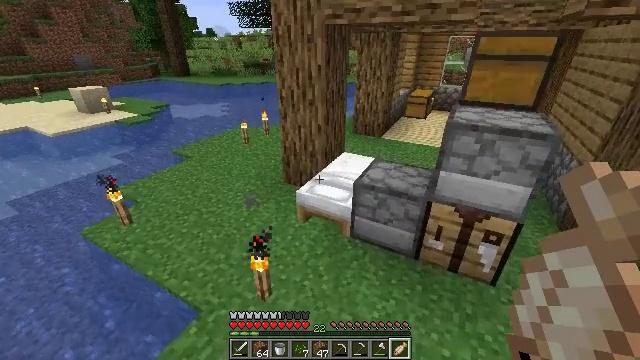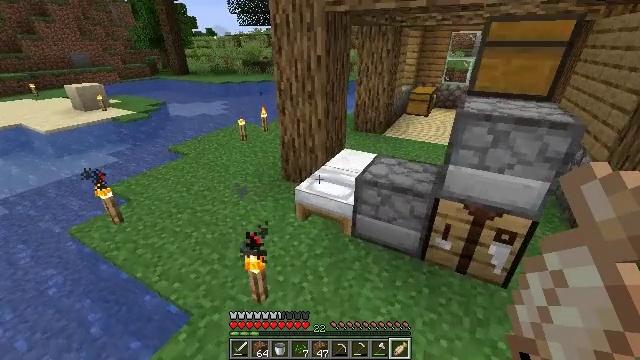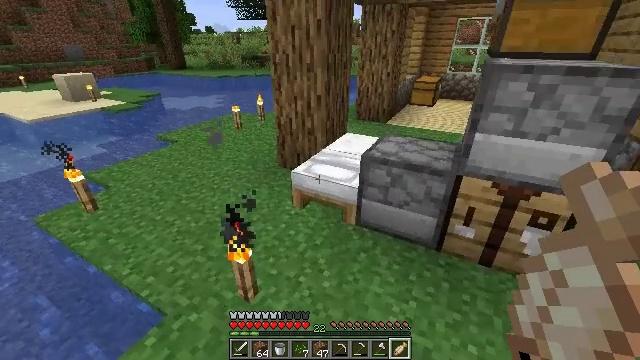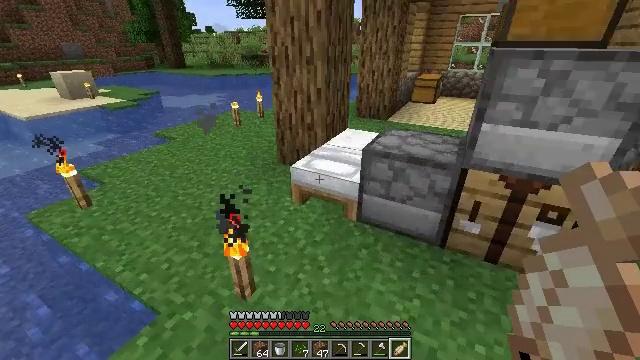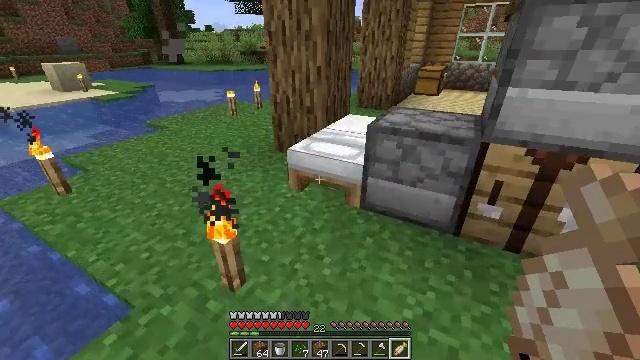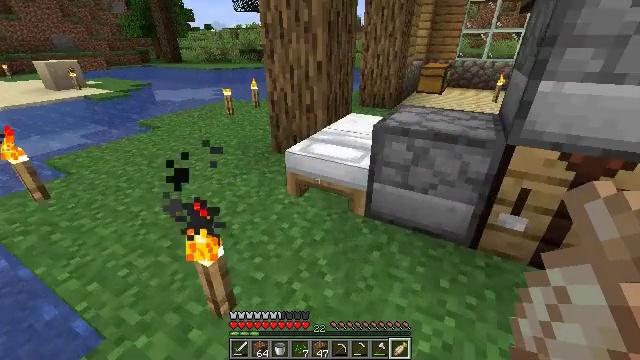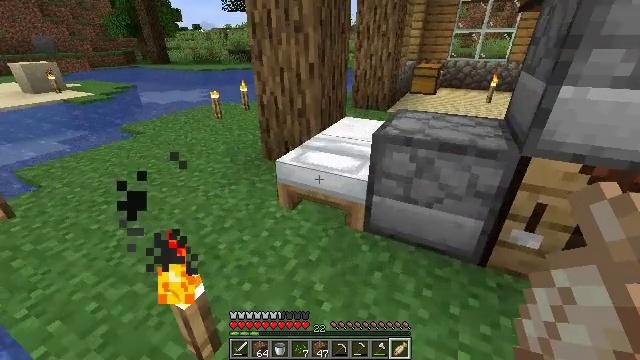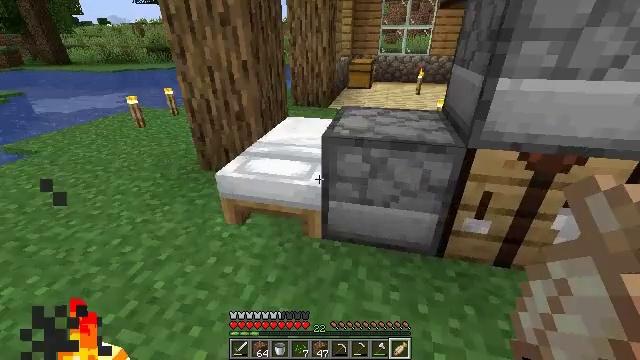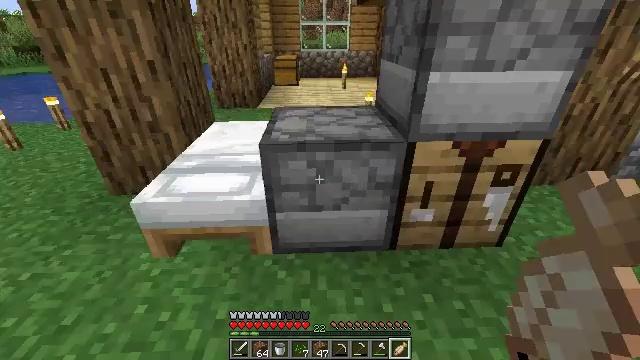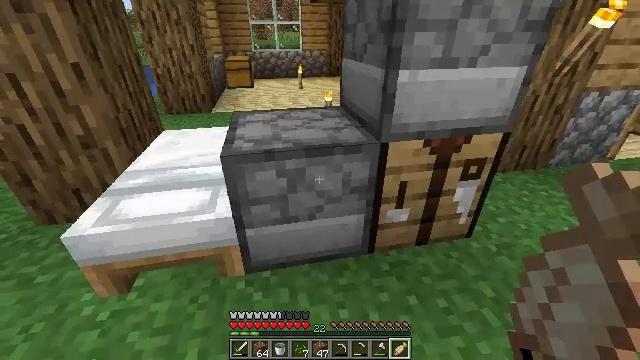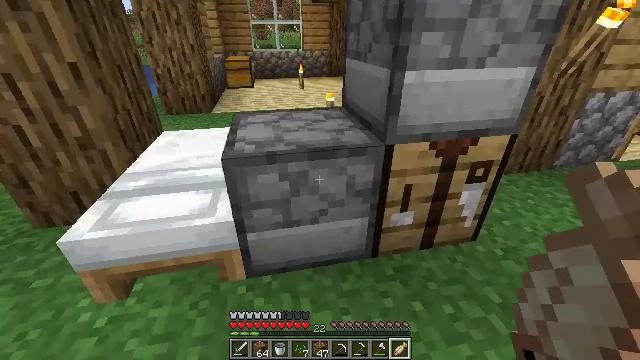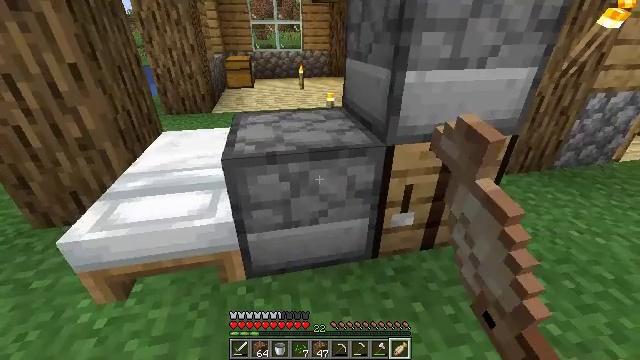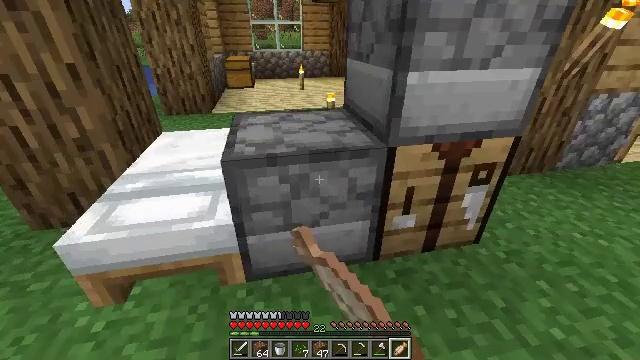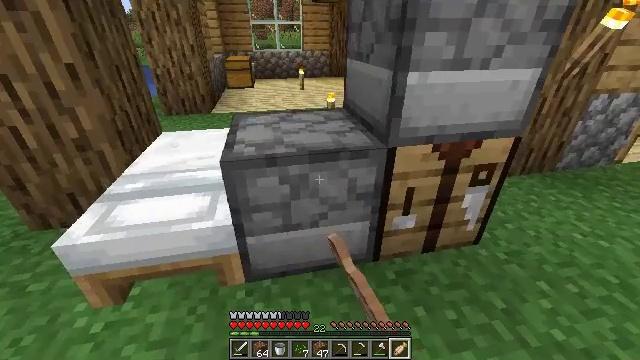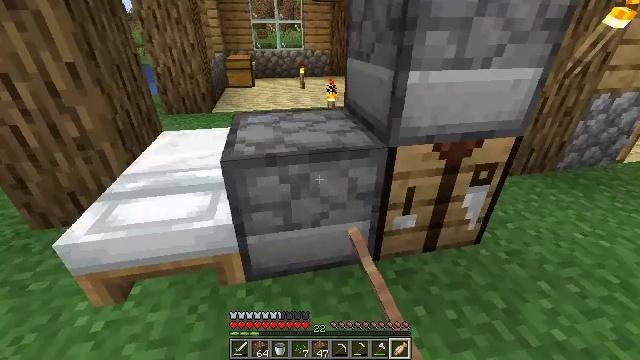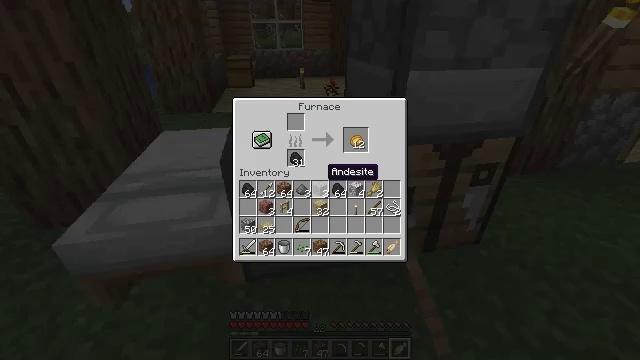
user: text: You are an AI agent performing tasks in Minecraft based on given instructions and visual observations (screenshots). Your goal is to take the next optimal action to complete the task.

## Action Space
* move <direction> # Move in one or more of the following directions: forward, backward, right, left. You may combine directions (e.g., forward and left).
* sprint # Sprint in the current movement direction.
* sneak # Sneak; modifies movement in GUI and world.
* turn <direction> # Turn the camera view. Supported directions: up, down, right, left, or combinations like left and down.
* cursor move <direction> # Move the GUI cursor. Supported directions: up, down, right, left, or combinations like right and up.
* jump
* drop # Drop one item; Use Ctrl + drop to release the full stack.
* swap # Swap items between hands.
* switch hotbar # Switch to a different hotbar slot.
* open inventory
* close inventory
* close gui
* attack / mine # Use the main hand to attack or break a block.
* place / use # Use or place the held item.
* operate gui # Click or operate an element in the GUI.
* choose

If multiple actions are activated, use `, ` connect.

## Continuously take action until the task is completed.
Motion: motion action
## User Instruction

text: Interact with the furnace to craft a baked potato.
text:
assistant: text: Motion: move forward
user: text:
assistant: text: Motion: move forward
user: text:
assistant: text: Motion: move forward
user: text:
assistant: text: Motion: move forward
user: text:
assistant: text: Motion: move forward
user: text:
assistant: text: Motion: move forward, turn right
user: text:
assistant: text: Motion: move forward, turn right
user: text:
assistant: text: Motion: turn right
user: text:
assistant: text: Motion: turn right
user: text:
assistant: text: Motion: use / place
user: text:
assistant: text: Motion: use / place
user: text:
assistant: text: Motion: use / place
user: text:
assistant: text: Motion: no_op
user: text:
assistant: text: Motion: no_op
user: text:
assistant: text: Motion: open gui
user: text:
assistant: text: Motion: no_op
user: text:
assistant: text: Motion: no_op
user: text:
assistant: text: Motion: no_op
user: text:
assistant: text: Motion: no_op
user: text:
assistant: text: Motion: no_op
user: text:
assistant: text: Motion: no_op
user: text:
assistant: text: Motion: no_op
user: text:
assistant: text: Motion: cursor move right and up
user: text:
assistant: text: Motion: cursor move right and up
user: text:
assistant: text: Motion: sneak, cursor move right
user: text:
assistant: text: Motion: sneak
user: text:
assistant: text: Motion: sneak
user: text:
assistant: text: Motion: sneak, operate gui
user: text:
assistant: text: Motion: sneak, operate gui
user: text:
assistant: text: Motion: sneak, operate gui